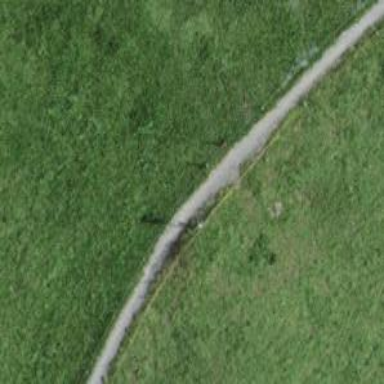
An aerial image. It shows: Gravel path with excellent visibility for trails.